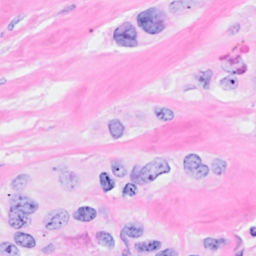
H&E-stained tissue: Breast